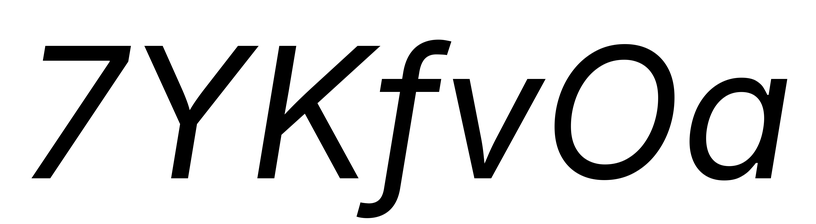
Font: Inter-Italic_Italic